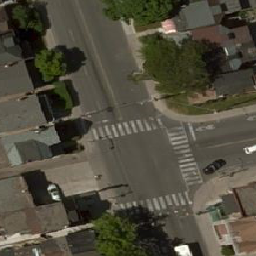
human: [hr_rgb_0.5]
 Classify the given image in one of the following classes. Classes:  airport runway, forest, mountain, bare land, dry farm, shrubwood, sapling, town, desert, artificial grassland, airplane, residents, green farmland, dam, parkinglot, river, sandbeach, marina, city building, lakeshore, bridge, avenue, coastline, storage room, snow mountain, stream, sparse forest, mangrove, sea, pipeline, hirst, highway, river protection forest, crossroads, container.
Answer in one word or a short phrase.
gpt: crossroads